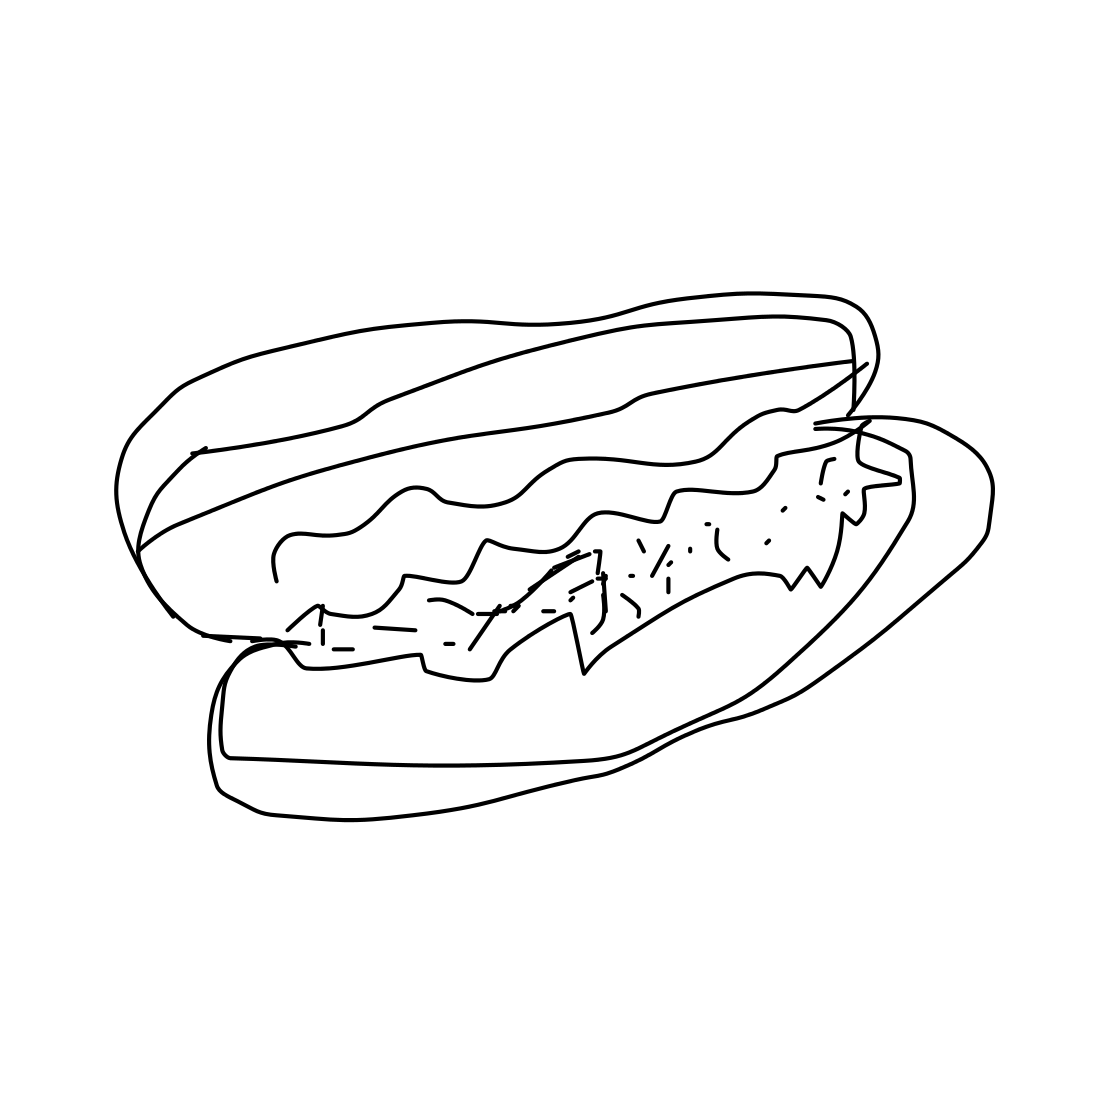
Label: hot-dog